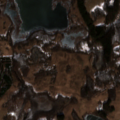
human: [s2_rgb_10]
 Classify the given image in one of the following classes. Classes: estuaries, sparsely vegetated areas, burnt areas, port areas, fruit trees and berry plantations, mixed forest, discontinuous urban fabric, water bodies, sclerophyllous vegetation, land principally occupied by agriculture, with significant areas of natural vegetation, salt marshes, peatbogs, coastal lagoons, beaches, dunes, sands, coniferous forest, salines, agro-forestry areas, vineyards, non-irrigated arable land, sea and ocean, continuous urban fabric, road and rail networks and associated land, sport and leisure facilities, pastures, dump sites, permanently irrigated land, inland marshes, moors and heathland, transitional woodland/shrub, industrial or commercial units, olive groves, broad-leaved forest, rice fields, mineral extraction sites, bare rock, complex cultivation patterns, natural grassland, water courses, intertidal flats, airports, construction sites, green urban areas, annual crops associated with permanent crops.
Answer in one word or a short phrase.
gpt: complex cultivation patterns, land principally occupied by agriculture, with significant areas of natural vegetation, mixed forest, transitional woodland/shrub, inland marshes, water bodies